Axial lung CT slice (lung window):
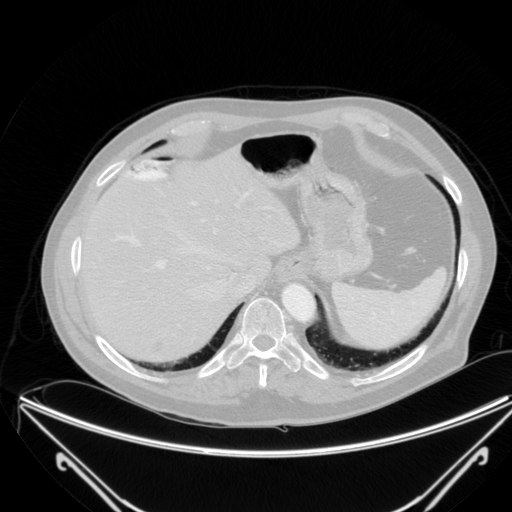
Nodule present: no